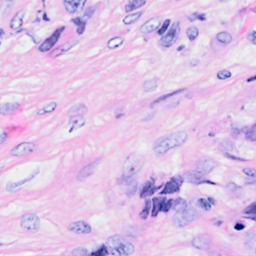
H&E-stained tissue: Breast